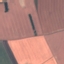
Land use / land cover class: AnnualCrop